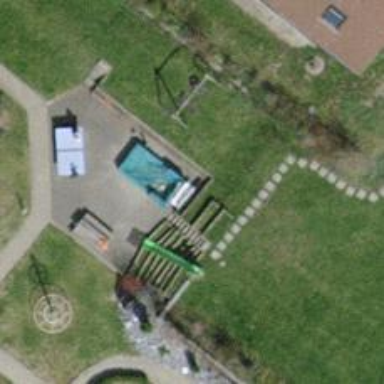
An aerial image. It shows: Playground area for leisure activities on the land.